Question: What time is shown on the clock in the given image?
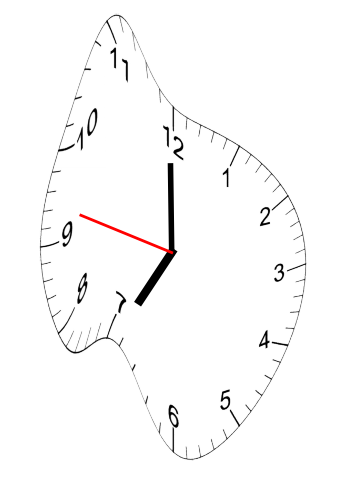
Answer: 06:59:47